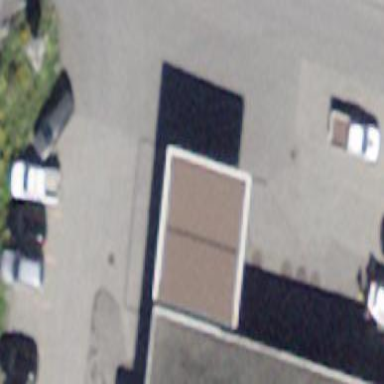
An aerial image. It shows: Fuel station.